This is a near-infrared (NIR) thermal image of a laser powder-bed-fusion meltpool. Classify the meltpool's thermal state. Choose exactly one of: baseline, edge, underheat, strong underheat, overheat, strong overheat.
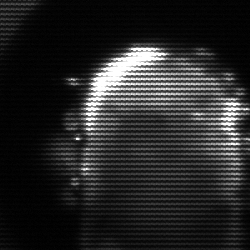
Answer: baseline